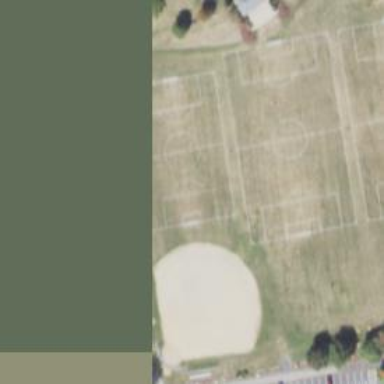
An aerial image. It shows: Soccer pitch for leisureland activities.